Question: I want to train a simple convolutional auto-encoder using Theano, which has been working great. However, I don't see how one can reverse the 'conv2d' command when subsampling (stride) is used. Is there an efficient way to "invert" the convolution command when stride is used, like in the image below?

For example, I want to change the following ...
'''
from theano.tensor.nnet.conv import conv2d
x = T.tensor4('x')
y = T.tanh( conv2d( x, W, border_mode='valid', subsample = (1,1) ) )
z = conv2d( y, Wprime, border_mode='full', subsample = (1,1) )
'''
... into the situation where 'subsample = (2,2)'. The first layer will work work just as expected. However, the second layer will effectively "do a convolution with stride 1, then throw away half of the outputs". This is clearly a different operation than what I'm looking for - 'z' won't even have the same number of neurons as length as 'x'. What should the second 'conv2d' command be to "reconstruct" the original 'x'?
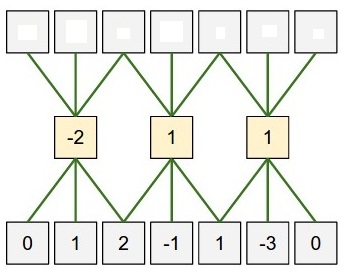
Answer: I deduce from this that you intend to have tied weights, i.e. if the first operation were are matrix multiplication with 'W', then the output would be generated with 'W.T', the adjoint matrix. In your case you would thus be looking for the adjoint of the convolution operator followed by subsampling.
(EDIT: I deduced wrongly, you can use any filter whatsoever to 'deconvolve', as long as you get the shapes right. Talking about the adjoint is still informative, though. You will be able to relax the assumption afterwards.)
Since the convolution operator and subsampling operators are linear operator, lets denote them by 'C' and 'S' respectively and observe that convolution + subsampling an image 'x' would be
'''
S C x
'''
and that the adjoint operation on 'y' (which lives in the same space as 'S C x') would be
'''
C.T S.T y
'''
Now, S.T is nothing other than upsampling to the original image size by adding zeros around all entries of 'y' until the right size is obtained.
From your post, you seem to be aware of the adjoint of the convolution operator of stride (1, 1) - it is the convolution with reversed filters and reversed 'border_mode', i.e. with 'filters.dimshuffle(1, 0, 2, 3)[:, :, ::-1, ::-1]' and switch from 'border_mode='valid'' to 'border_mode='full''.
Concatenate upsampling and this reverse filter convolution and you obtain the adjoint you seek.
Note: There may be ways of exploiting the gradient 'T.grad' or 'T.jacobian' to obtain this automatically, but I am never sure how this is done exactly.
EDIT: There, I wrote it down :)
'''
import theano
import theano.tensor as T
import numpy as np
filters = theano.shared(np.random.randn(4, 3, 6, 5).astype('float32'))
inp1 = T.tensor4(dtype='float32')
subsampled_convolution = T.nnet.conv2d(inp1, filters, border_mode='valid', subsample=(2, 2))
inp2 = T.tensor4(dtype='float32')
shp = inp2.shape
upsample = T.zeros((shp[0], shp[1], shp[2] * 2, shp[3] * 2), dtype=inp2.dtype)
upsample = T.set_subtensor(upsample[:, :, ::2, ::2], inp2)
upsampled_convolution = T.nnet.conv2d(upsample,
filters.dimshuffle(1, 0, 2, 3)[:, :, ::-1, ::-1], border_mode='full')
f1 = theano.function([inp1], subsampled_convolution)
f2 = theano.function([inp2], upsampled_convolution)
x = np.random.randn(1, 3, 10, 10).astype(np.float32)
f1x = f1(x)
y = np.random.randn(*f1x.shape).astype(np.float32)
f2y = f2(y)
p1 = np.dot(f1x.ravel(), y.ravel())
p2 = np.dot(x.ravel(), f2y[:, :, :-1].ravel())
print p1 - p2
'''
'p1' being equal to 'p2' corroborates that f2 is the adjoint of f1